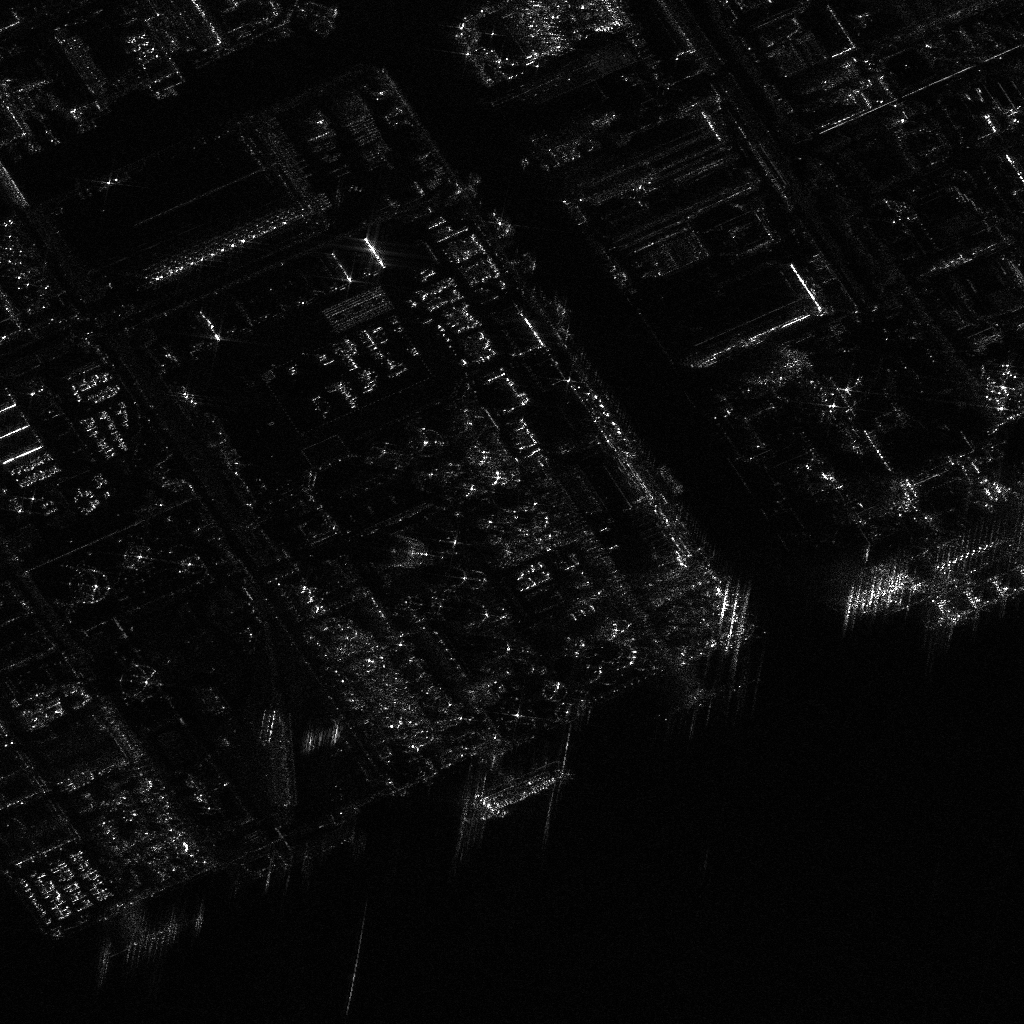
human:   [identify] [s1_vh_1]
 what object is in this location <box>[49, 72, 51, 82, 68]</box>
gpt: <ref>1 large container at the bottom</ref>